Field crop: maize
Growth stage: 1
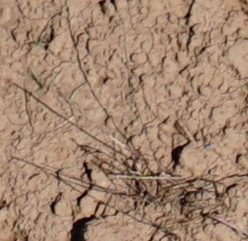
Species: lolium